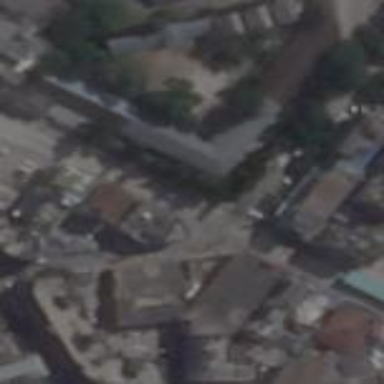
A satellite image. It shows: School building with metal roof.